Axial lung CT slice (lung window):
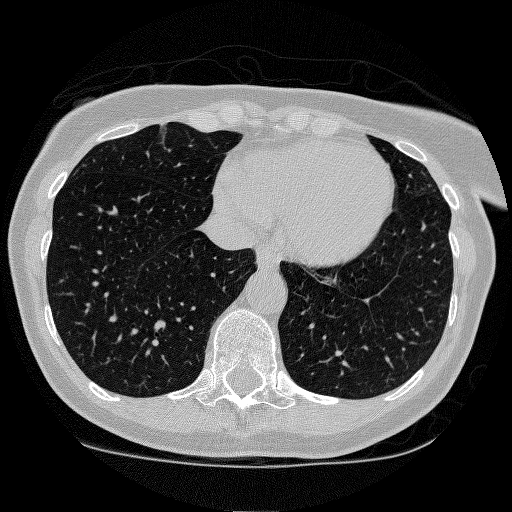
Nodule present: no